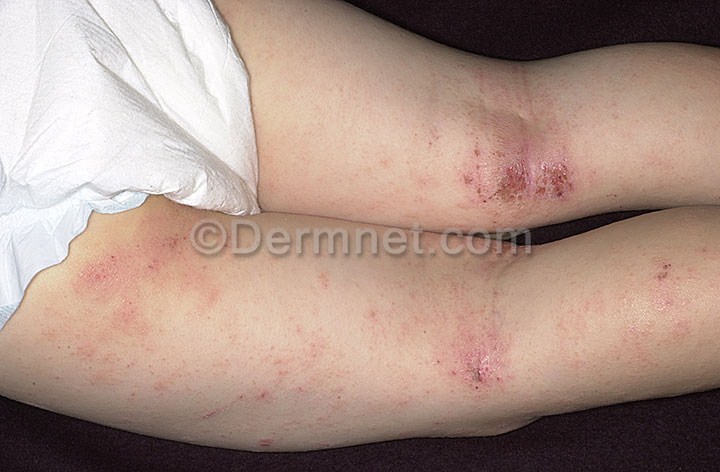
Disease: Atopic Dermatitis Photos